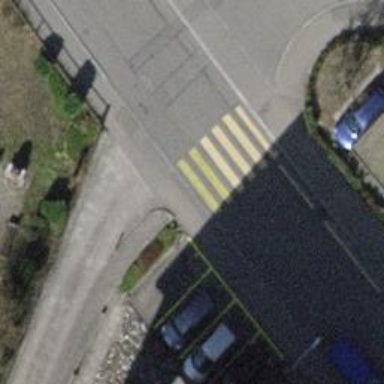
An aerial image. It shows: Marked zebra crossing on the road.